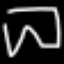
Label: pants